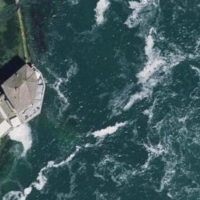
EUNIS habitat code: 15
Species observed at this site:
Podiceps cristatus
Motacilla cinerea
Cyanistes caeruleus
Grus grus
Anas platyrhynchos
Anthus spinoletta
Dendrocopos major
Larus canus
Buteo buteo
Anthus pratensis
Turdus merula
Chroicocephalus ridibundus
Phalacrocorax carbo
Cygnus olor
Erithacus rubecula
Mergus merganser
Cinclus cinclus
Squalius cephalus
Motacilla alba